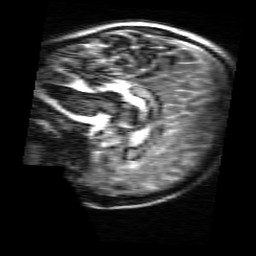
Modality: MP2RAGE
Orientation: sagittal
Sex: female
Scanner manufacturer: siemens
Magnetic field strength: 3 T
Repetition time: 5 s
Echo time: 0.00368 s